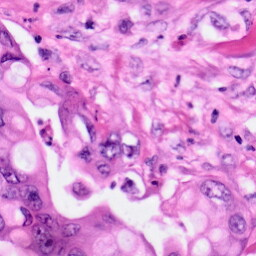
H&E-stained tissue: Pancreatic